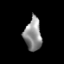
Tissue: lung
Cell type: Epithelial cells
Senescence score: 0.6217
Nuclear area (px): 542
Mean DAPI intensity: 144.251